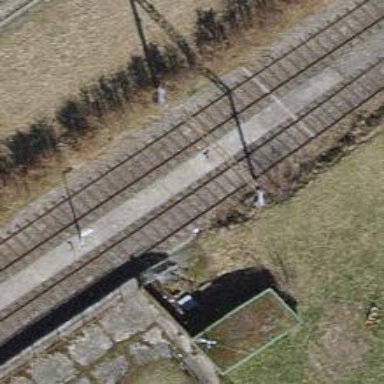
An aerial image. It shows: Catenary mast for power lines.